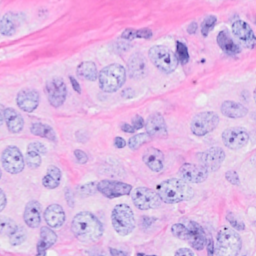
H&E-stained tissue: Breast